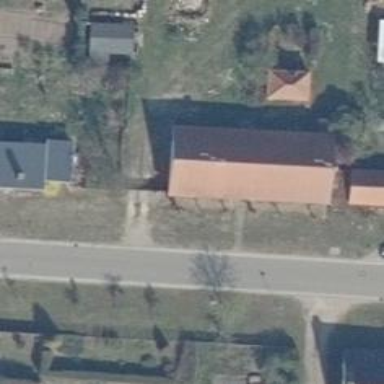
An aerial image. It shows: Driveway.